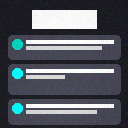
Screen state: on